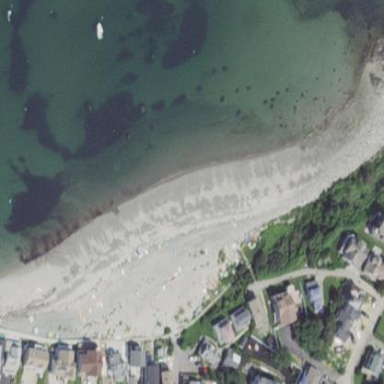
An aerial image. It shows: Sandy beach with natural surface.